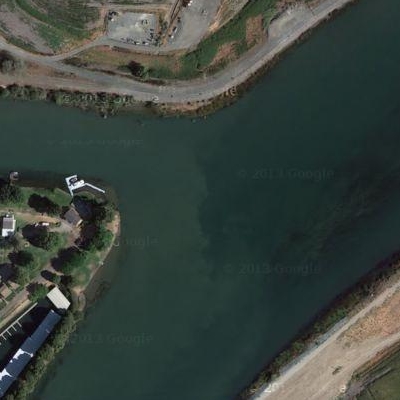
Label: dRiverLake